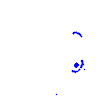
Particle: electron